Interaction volume radius: 5 \u00c5
Interaction volume height: 10 \u00c5
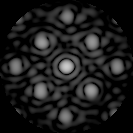
Disorder parameter: 0.2592